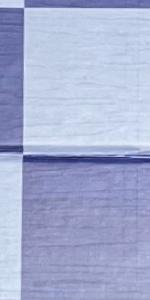
Label: Empty